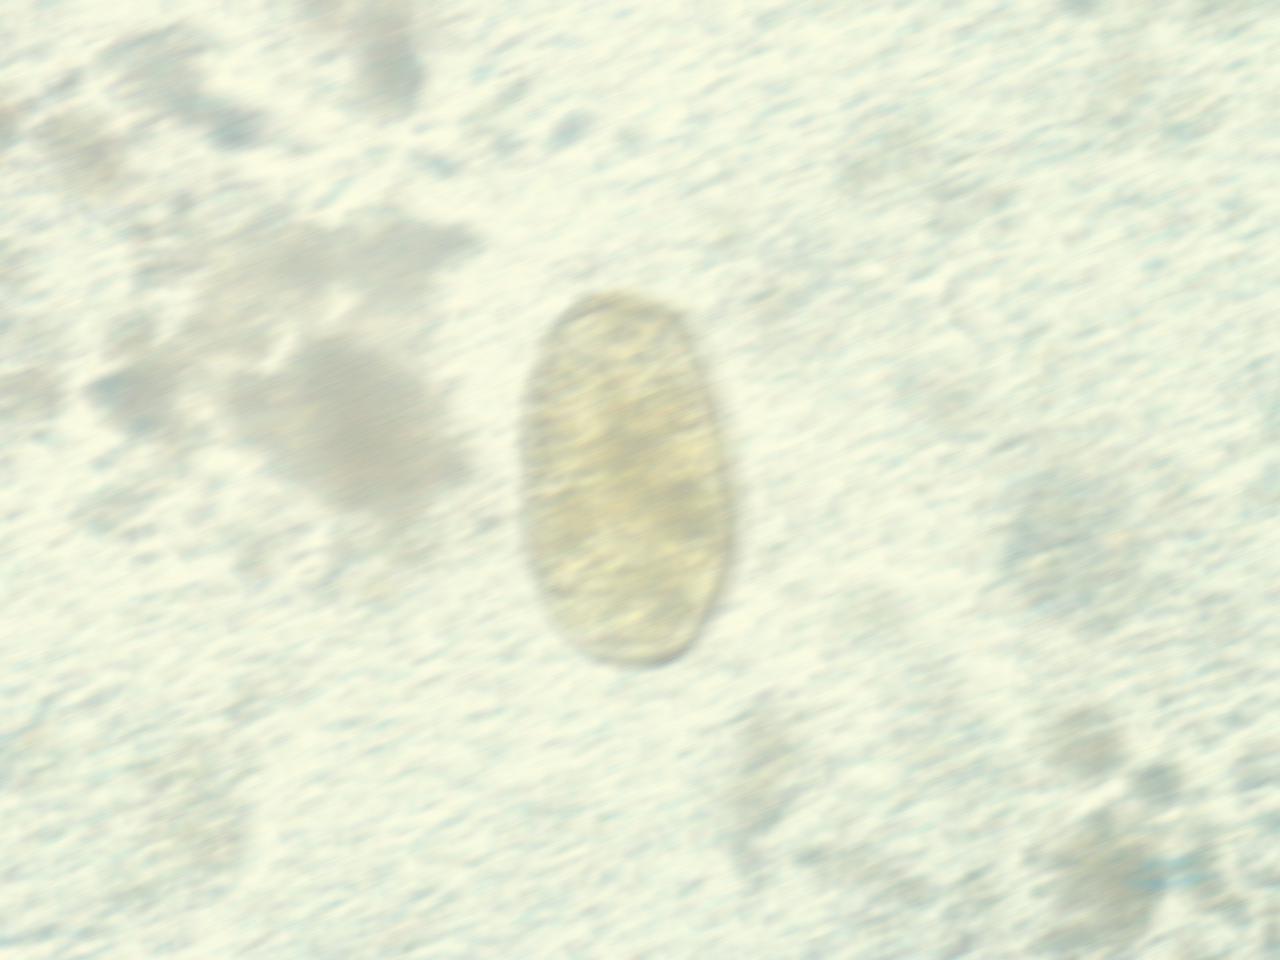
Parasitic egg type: Paragonimus spp